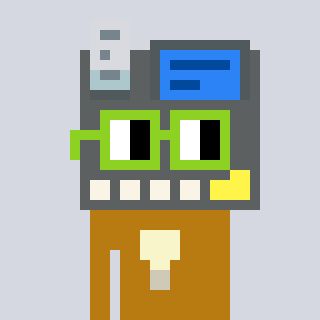
a pixel art character with square light green glasses, a cash register-shaped head and a gold-colored body on a cool background